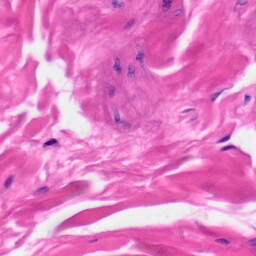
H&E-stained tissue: Skin